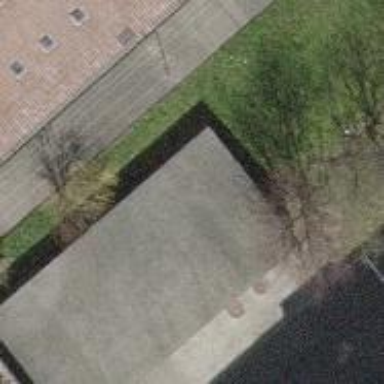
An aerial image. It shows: Garages with flat roofs.